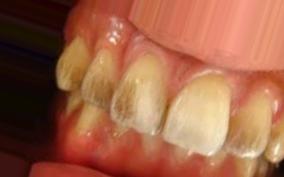
Condition: Tooth Discoloration